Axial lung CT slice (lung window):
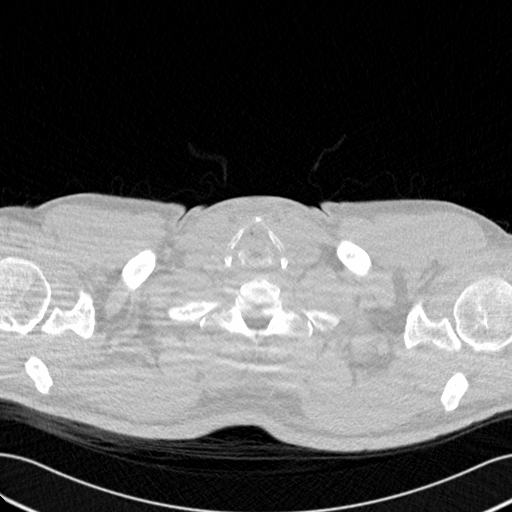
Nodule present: no